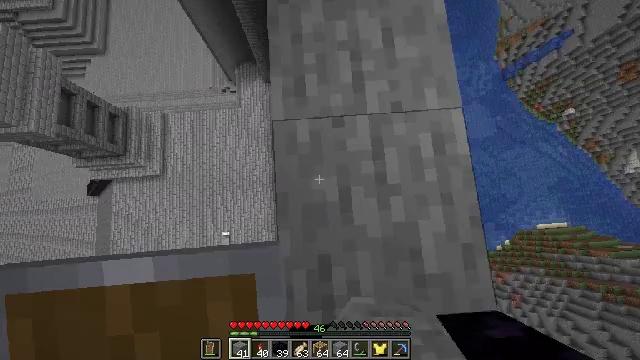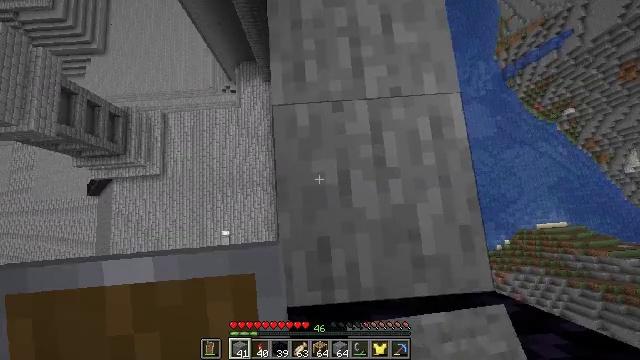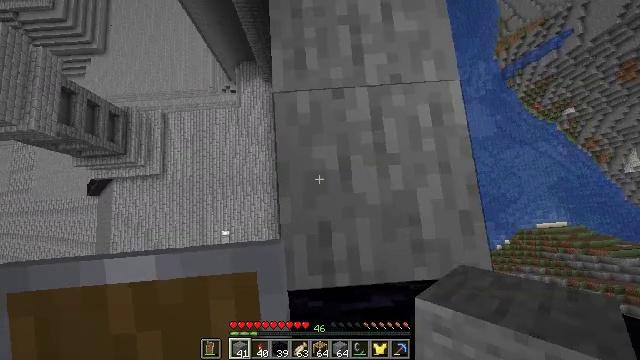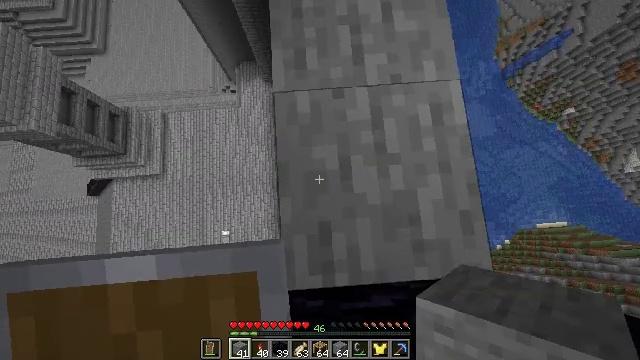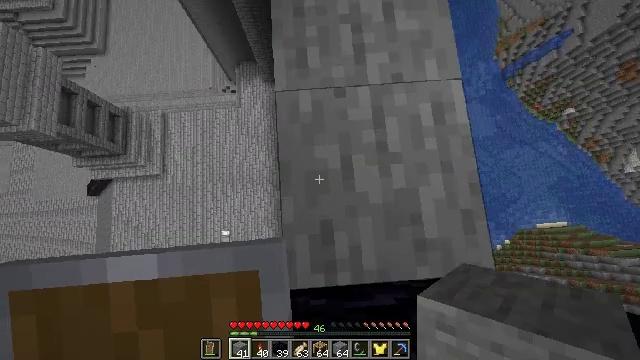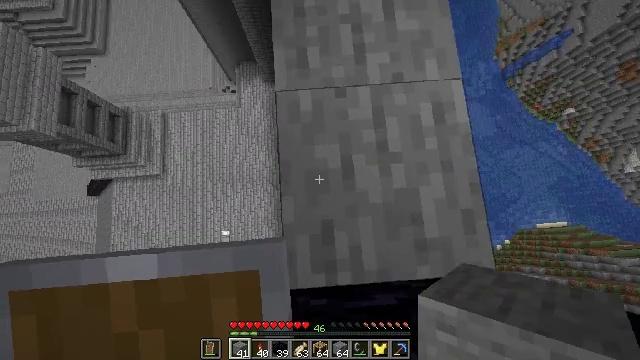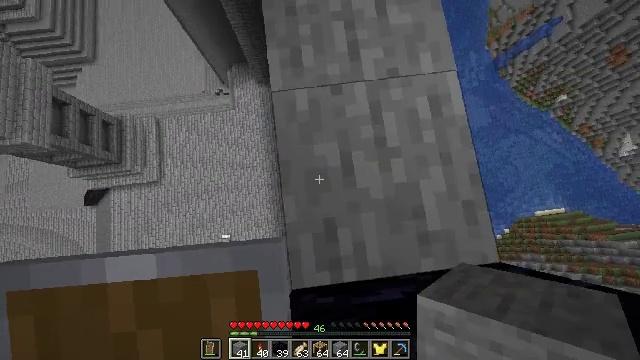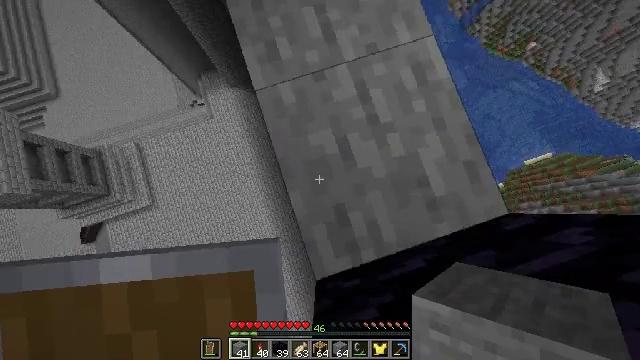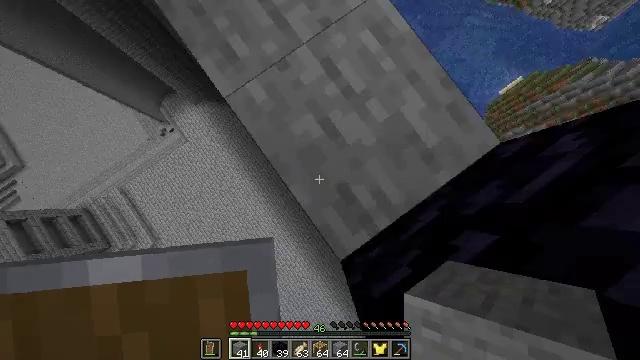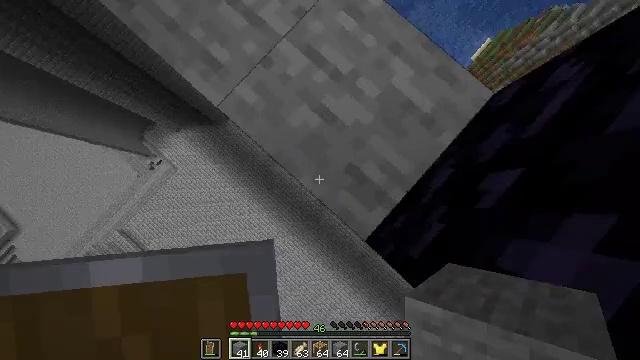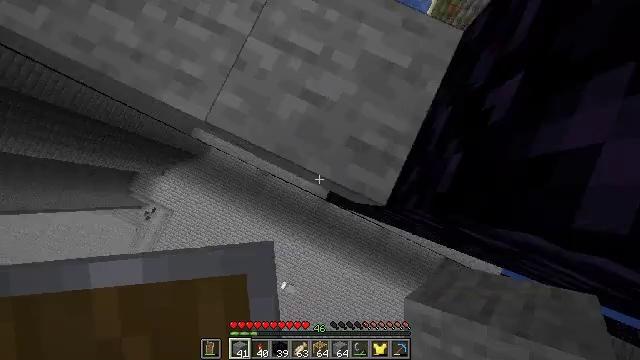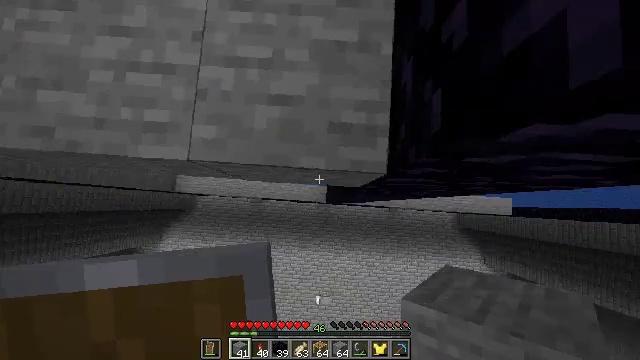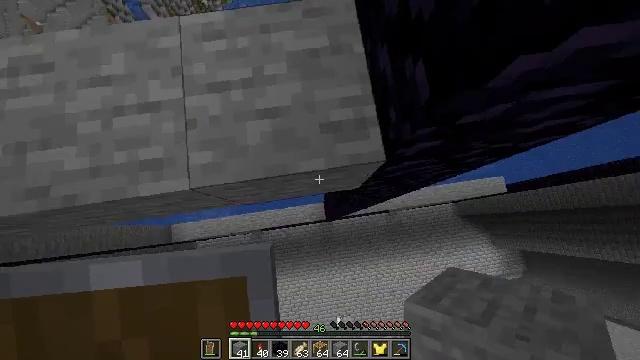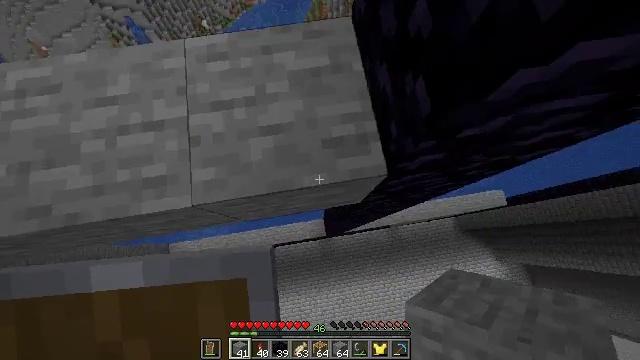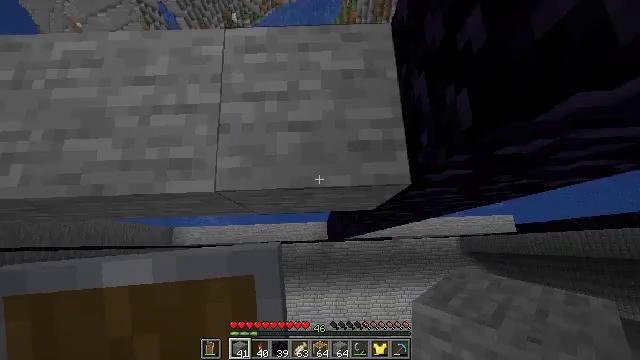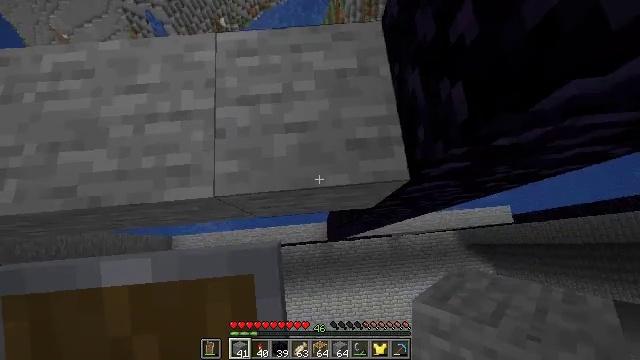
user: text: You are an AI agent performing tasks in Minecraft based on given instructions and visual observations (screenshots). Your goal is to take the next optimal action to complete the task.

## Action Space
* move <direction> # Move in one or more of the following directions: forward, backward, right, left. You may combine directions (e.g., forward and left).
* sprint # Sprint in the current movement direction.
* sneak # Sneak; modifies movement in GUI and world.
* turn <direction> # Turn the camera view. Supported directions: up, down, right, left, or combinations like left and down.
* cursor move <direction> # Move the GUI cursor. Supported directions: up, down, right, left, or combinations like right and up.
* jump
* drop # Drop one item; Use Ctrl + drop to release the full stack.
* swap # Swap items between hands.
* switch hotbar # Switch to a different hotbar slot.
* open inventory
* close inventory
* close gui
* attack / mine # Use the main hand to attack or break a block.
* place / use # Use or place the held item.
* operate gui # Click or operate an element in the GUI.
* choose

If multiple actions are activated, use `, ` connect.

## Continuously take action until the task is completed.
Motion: motion action
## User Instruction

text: Mine the tough obsidian.
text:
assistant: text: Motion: move back, sneak, use / place
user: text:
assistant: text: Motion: move back, sneak, use / place
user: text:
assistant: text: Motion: move back, sneak, use / place
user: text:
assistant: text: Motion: move back, sneak
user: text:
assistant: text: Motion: move back, sneak
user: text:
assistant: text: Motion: move back and move left, sneak, turn right
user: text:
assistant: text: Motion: move back and move left, sneak, turn right and down
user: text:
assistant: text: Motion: move back and move left, sneak, turn right and down
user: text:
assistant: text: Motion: move back and move left, sneak, turn right
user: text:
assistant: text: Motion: move back and move left, sneak, turn right
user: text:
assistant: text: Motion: move back and move left, sneak, turn right and up
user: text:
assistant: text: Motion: move back and move left, sneak, turn right and up
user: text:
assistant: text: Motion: move back and move left, sneak, turn up
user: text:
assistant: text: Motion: sneak, turn left
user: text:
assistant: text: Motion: sneak, turn right
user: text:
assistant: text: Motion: sneak, turn right
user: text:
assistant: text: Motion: sneak
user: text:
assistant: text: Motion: sneak, turn right
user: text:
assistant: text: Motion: sneak, turn right and up
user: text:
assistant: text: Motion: sneak, turn right and up
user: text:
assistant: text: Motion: sneak, turn right and up
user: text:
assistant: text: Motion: sneak, turn right and up
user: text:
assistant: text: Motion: sneak
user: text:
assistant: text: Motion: sneak
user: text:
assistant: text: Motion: sneak
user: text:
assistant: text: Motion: sneak
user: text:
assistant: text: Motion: sneak
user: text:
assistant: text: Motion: sneak, turn right and up
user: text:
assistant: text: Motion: sneak, turn right and up
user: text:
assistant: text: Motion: sneak, turn left and up